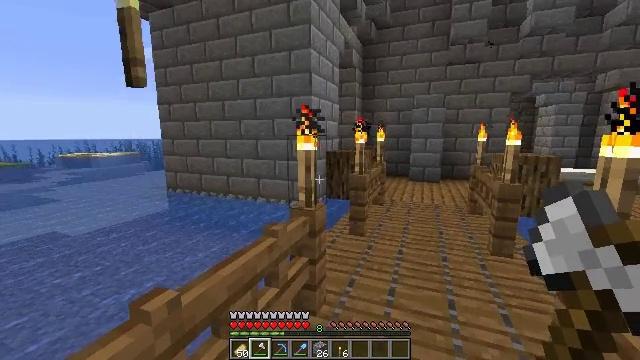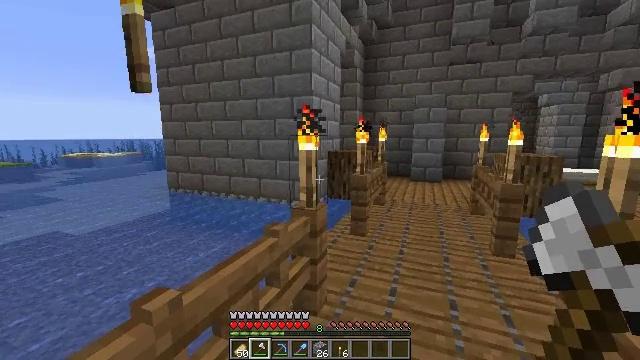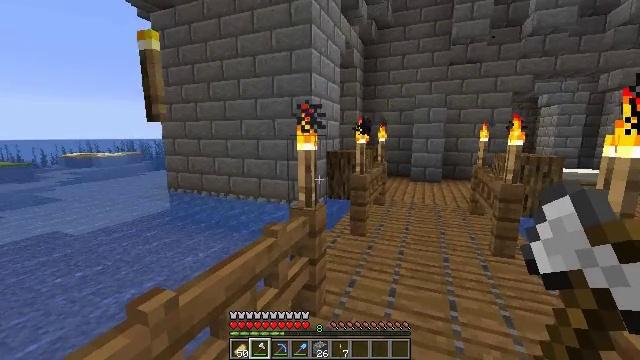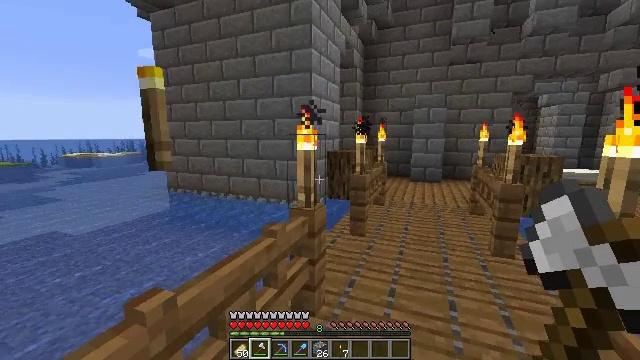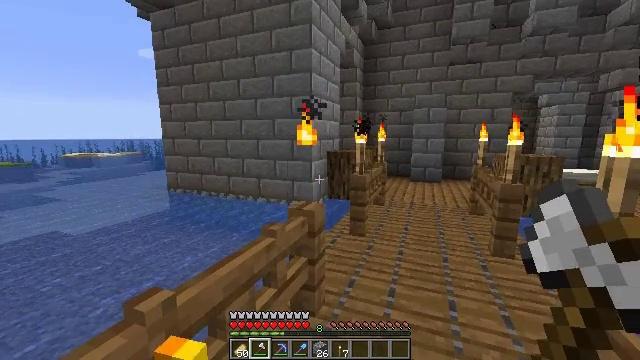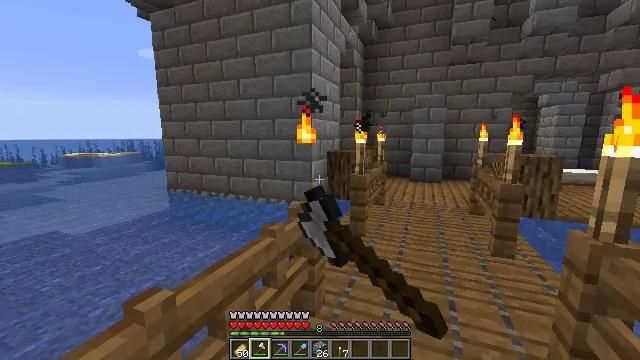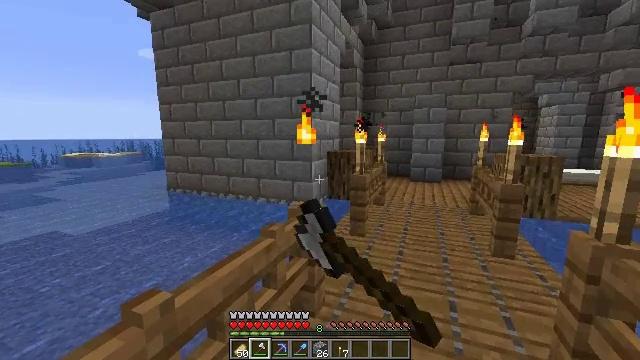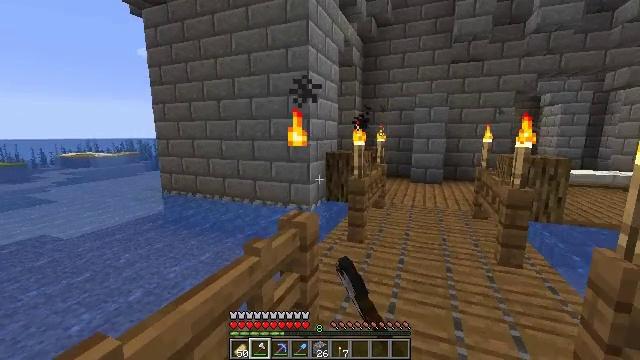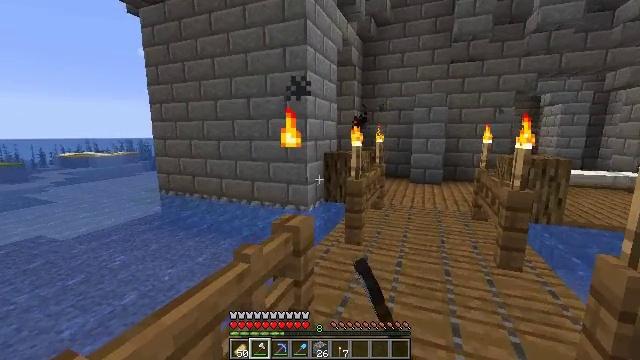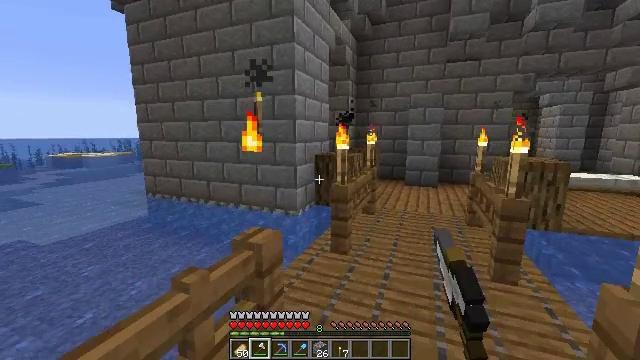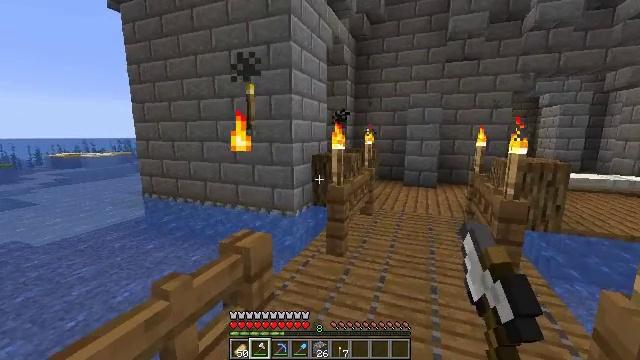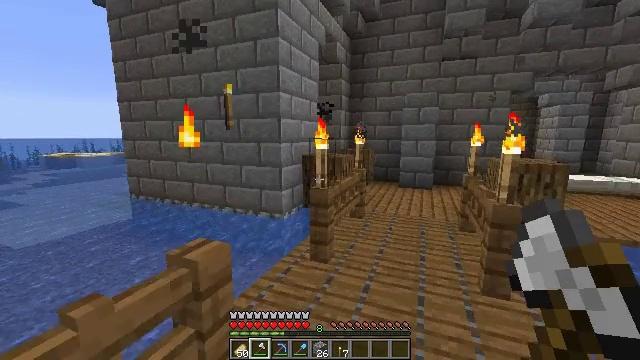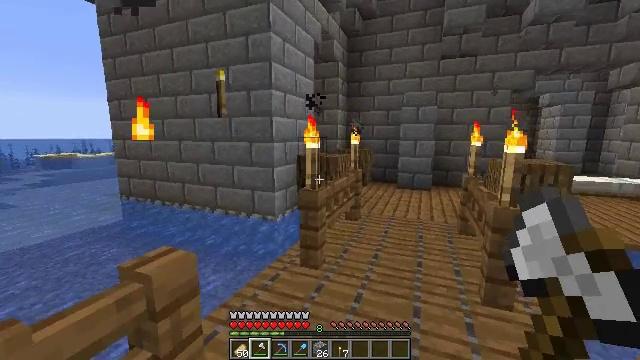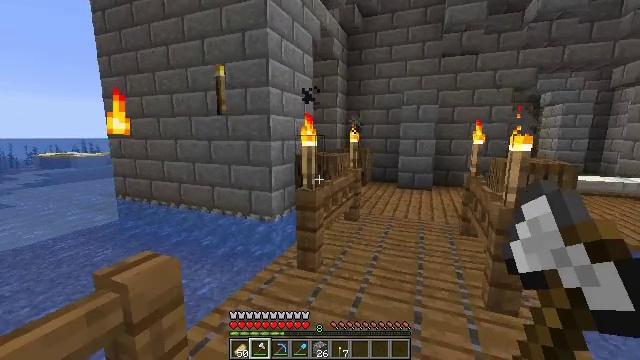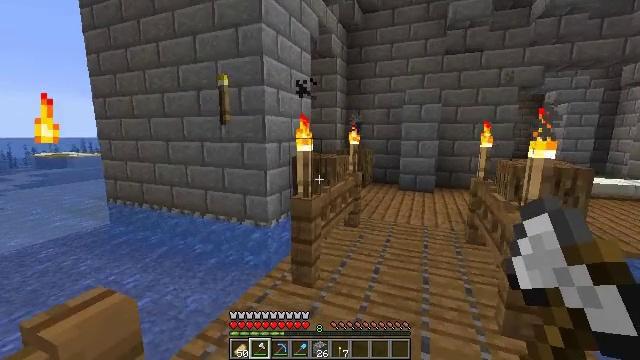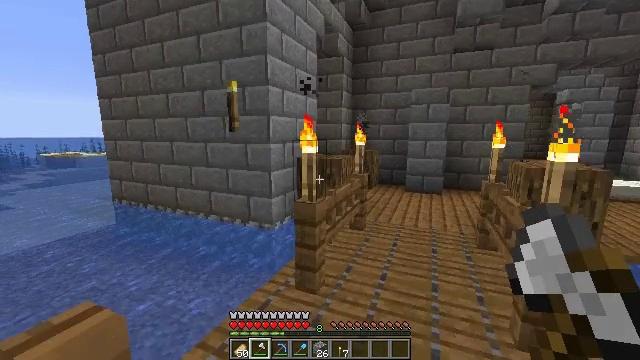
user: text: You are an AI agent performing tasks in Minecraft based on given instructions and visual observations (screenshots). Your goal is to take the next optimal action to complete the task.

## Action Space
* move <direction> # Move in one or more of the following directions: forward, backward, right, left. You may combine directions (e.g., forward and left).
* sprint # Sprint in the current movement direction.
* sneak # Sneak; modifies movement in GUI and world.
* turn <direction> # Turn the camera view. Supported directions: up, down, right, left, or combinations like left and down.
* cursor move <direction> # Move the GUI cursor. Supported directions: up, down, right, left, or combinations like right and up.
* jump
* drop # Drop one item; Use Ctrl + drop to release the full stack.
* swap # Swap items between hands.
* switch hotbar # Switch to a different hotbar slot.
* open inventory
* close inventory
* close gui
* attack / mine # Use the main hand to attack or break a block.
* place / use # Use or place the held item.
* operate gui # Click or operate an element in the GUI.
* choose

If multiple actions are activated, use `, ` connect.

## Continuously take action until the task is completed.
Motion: motion action
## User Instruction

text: Remove the torch from its spot.
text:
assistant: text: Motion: no_op
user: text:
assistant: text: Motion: no_op
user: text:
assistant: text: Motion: no_op
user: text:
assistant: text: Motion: attack / mine
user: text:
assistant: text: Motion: attack / mine
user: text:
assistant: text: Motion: move forward, attack / mine
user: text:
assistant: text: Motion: move forward and move right
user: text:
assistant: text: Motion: move forward and move right
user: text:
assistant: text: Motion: move forward and move right
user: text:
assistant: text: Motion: move forward and move right
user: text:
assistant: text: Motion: move forward and move right
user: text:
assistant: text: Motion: move forward
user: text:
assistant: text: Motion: move forward
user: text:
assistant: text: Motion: move forward
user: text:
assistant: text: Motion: move forward, turn left
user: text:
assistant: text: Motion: turn left
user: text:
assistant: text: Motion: no_op
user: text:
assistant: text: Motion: no_op
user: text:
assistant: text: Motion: no_op
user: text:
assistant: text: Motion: no_op
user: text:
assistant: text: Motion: no_op
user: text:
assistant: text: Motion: no_op
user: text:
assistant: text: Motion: attack / mine
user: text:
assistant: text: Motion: move forward, attack / mine
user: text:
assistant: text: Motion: move forward and move right, turn right
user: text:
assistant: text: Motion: move forward and move right, turn right
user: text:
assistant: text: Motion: move forward and move right
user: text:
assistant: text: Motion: move forward and move right
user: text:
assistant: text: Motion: move forward
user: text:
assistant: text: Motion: move forward